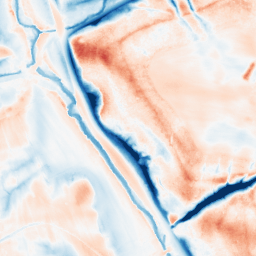
Category: classical
Decomposition family: gaussian
Decomposition parameters: sigma: 10
Upsampling method: cubic_catmull_rom
Upsampling parameters: scale: 2
Upsampling scale: 2